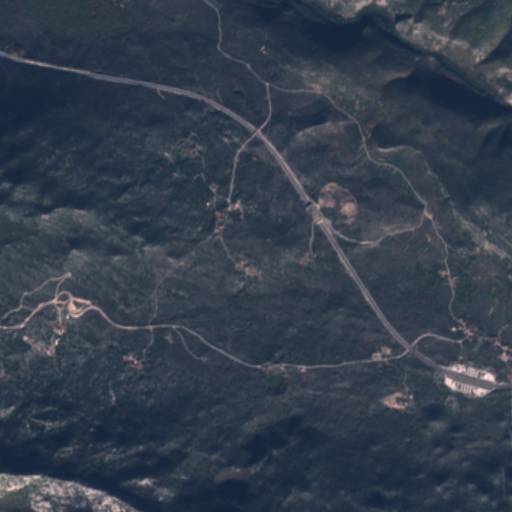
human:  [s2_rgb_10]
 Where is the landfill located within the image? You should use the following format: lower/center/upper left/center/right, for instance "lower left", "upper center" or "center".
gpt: The landfill is located in the lower right of the image.
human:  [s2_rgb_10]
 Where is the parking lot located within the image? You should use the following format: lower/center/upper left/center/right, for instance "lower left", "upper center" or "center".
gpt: The parking lot is located in the lower right of the image.
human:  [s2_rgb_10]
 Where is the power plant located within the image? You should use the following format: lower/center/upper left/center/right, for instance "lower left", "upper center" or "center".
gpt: There is no power plant in the image.